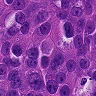
Metastatic tissue present: yes